Field crop: tomato
Growth stage: 1
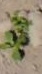
Species: portulaca